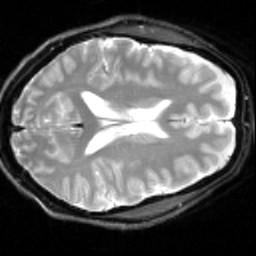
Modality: inplaneT2
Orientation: axial